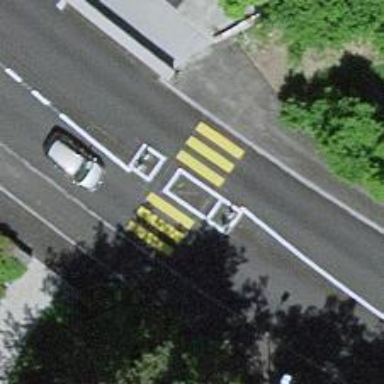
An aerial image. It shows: Uncontrolled crossing with central island on the road.